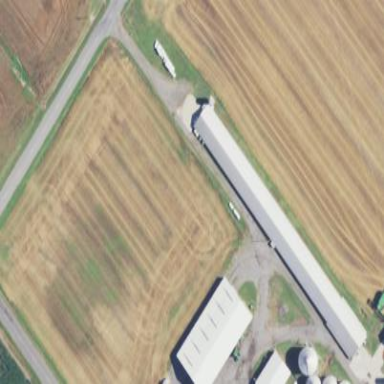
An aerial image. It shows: Farm auxiliary building.